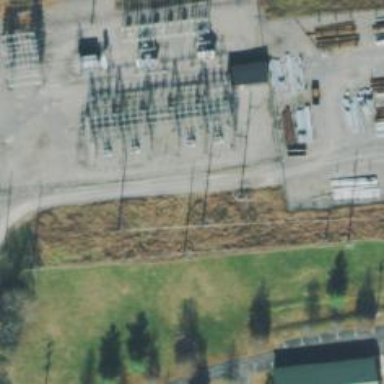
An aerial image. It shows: Outdoor distribution level power substation.